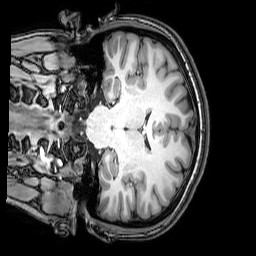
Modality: T1w
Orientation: coronal
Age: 20
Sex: female
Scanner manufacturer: philips
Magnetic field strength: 3 T
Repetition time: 0.008113 s
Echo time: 0.003709 s